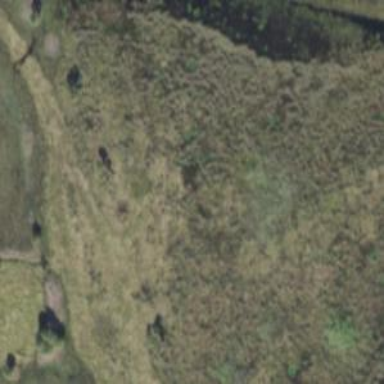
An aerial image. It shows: Marshy wetland area.